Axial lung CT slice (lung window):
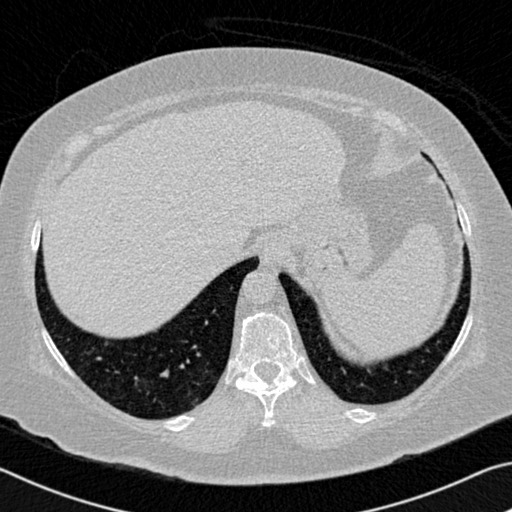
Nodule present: no